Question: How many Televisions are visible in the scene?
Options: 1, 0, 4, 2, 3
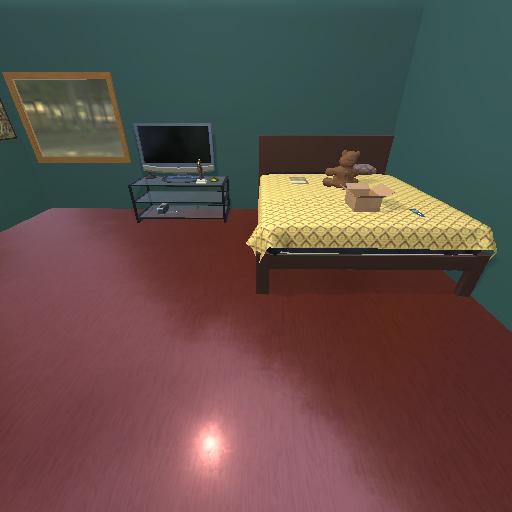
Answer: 1